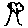
Label: tree